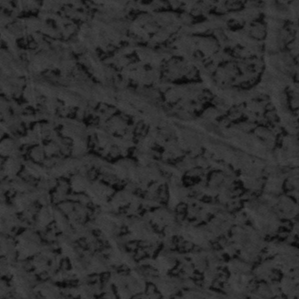
Label: frost